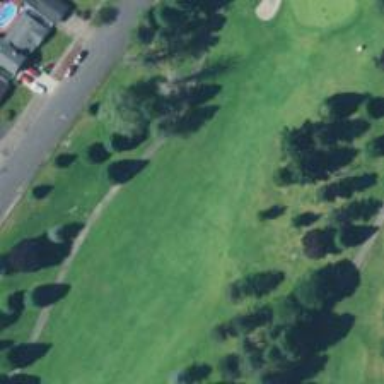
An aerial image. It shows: View of golf hole.